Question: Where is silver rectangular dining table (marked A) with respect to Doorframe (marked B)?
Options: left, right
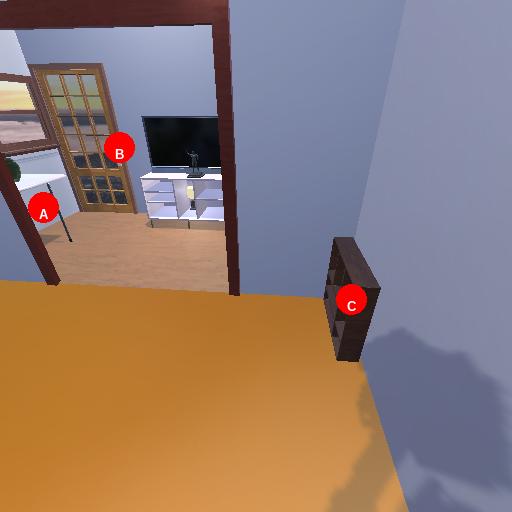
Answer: left